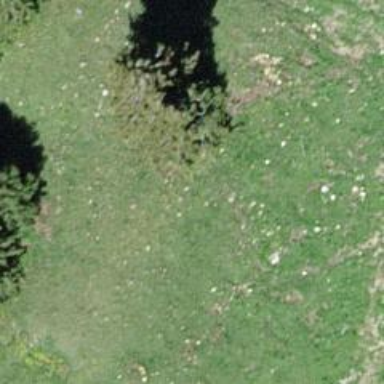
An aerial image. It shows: Needle-leaved tree in natural setting.